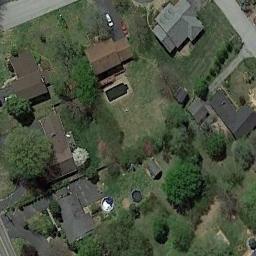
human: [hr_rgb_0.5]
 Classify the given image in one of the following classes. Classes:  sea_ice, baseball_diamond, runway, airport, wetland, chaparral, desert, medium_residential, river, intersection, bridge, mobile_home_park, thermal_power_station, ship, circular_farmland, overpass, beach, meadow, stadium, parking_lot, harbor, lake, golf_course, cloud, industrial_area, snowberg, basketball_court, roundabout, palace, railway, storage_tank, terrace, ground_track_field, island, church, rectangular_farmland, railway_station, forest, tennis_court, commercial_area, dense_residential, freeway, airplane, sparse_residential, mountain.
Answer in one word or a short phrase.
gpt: medium_residential